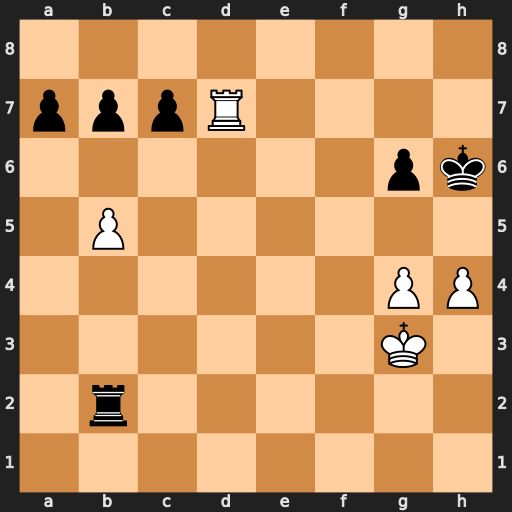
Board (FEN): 8/pppR4/6pk/1P6/6PP/6K1/1r6/8
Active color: w
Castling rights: -
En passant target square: -
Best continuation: g5+ Kh5 Rh7#